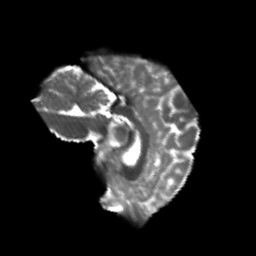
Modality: T2w
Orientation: sagittal
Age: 18
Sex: male
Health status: healthy
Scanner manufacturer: philips
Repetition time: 7.393 s
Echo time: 0.08599 s